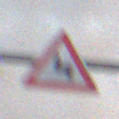
Verkehrszeichen: DoppelkurveZunaechstLinks
Umgebung: Outdoor, Nature
Tageszeit: Night
Wetter: Overcast
Licht: Artificial
Jahreszeit: NotSpecified
Kontrast: LowContrast